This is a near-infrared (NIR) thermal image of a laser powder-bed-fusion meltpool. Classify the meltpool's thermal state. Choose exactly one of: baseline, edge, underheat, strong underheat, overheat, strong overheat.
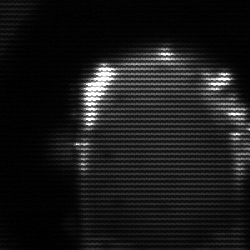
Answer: baseline